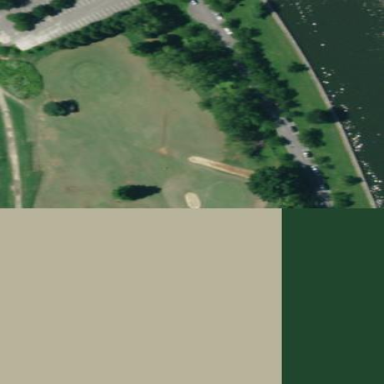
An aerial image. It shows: Golf course.